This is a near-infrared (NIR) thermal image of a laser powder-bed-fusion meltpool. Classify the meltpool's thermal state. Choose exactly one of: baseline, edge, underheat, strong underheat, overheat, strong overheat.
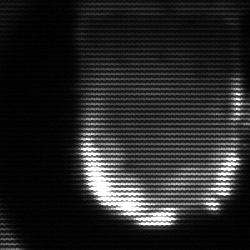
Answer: baseline